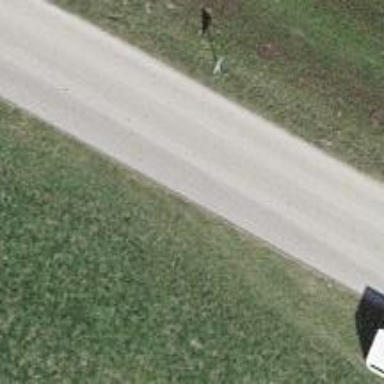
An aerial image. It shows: Unclassified road.